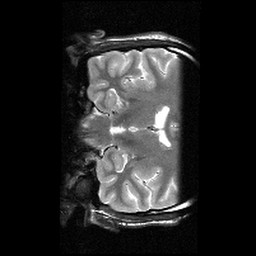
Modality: T2w
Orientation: coronal
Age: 20
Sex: male
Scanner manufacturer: siemens
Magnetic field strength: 3 T
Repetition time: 6.26 s
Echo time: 0.064 s